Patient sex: M
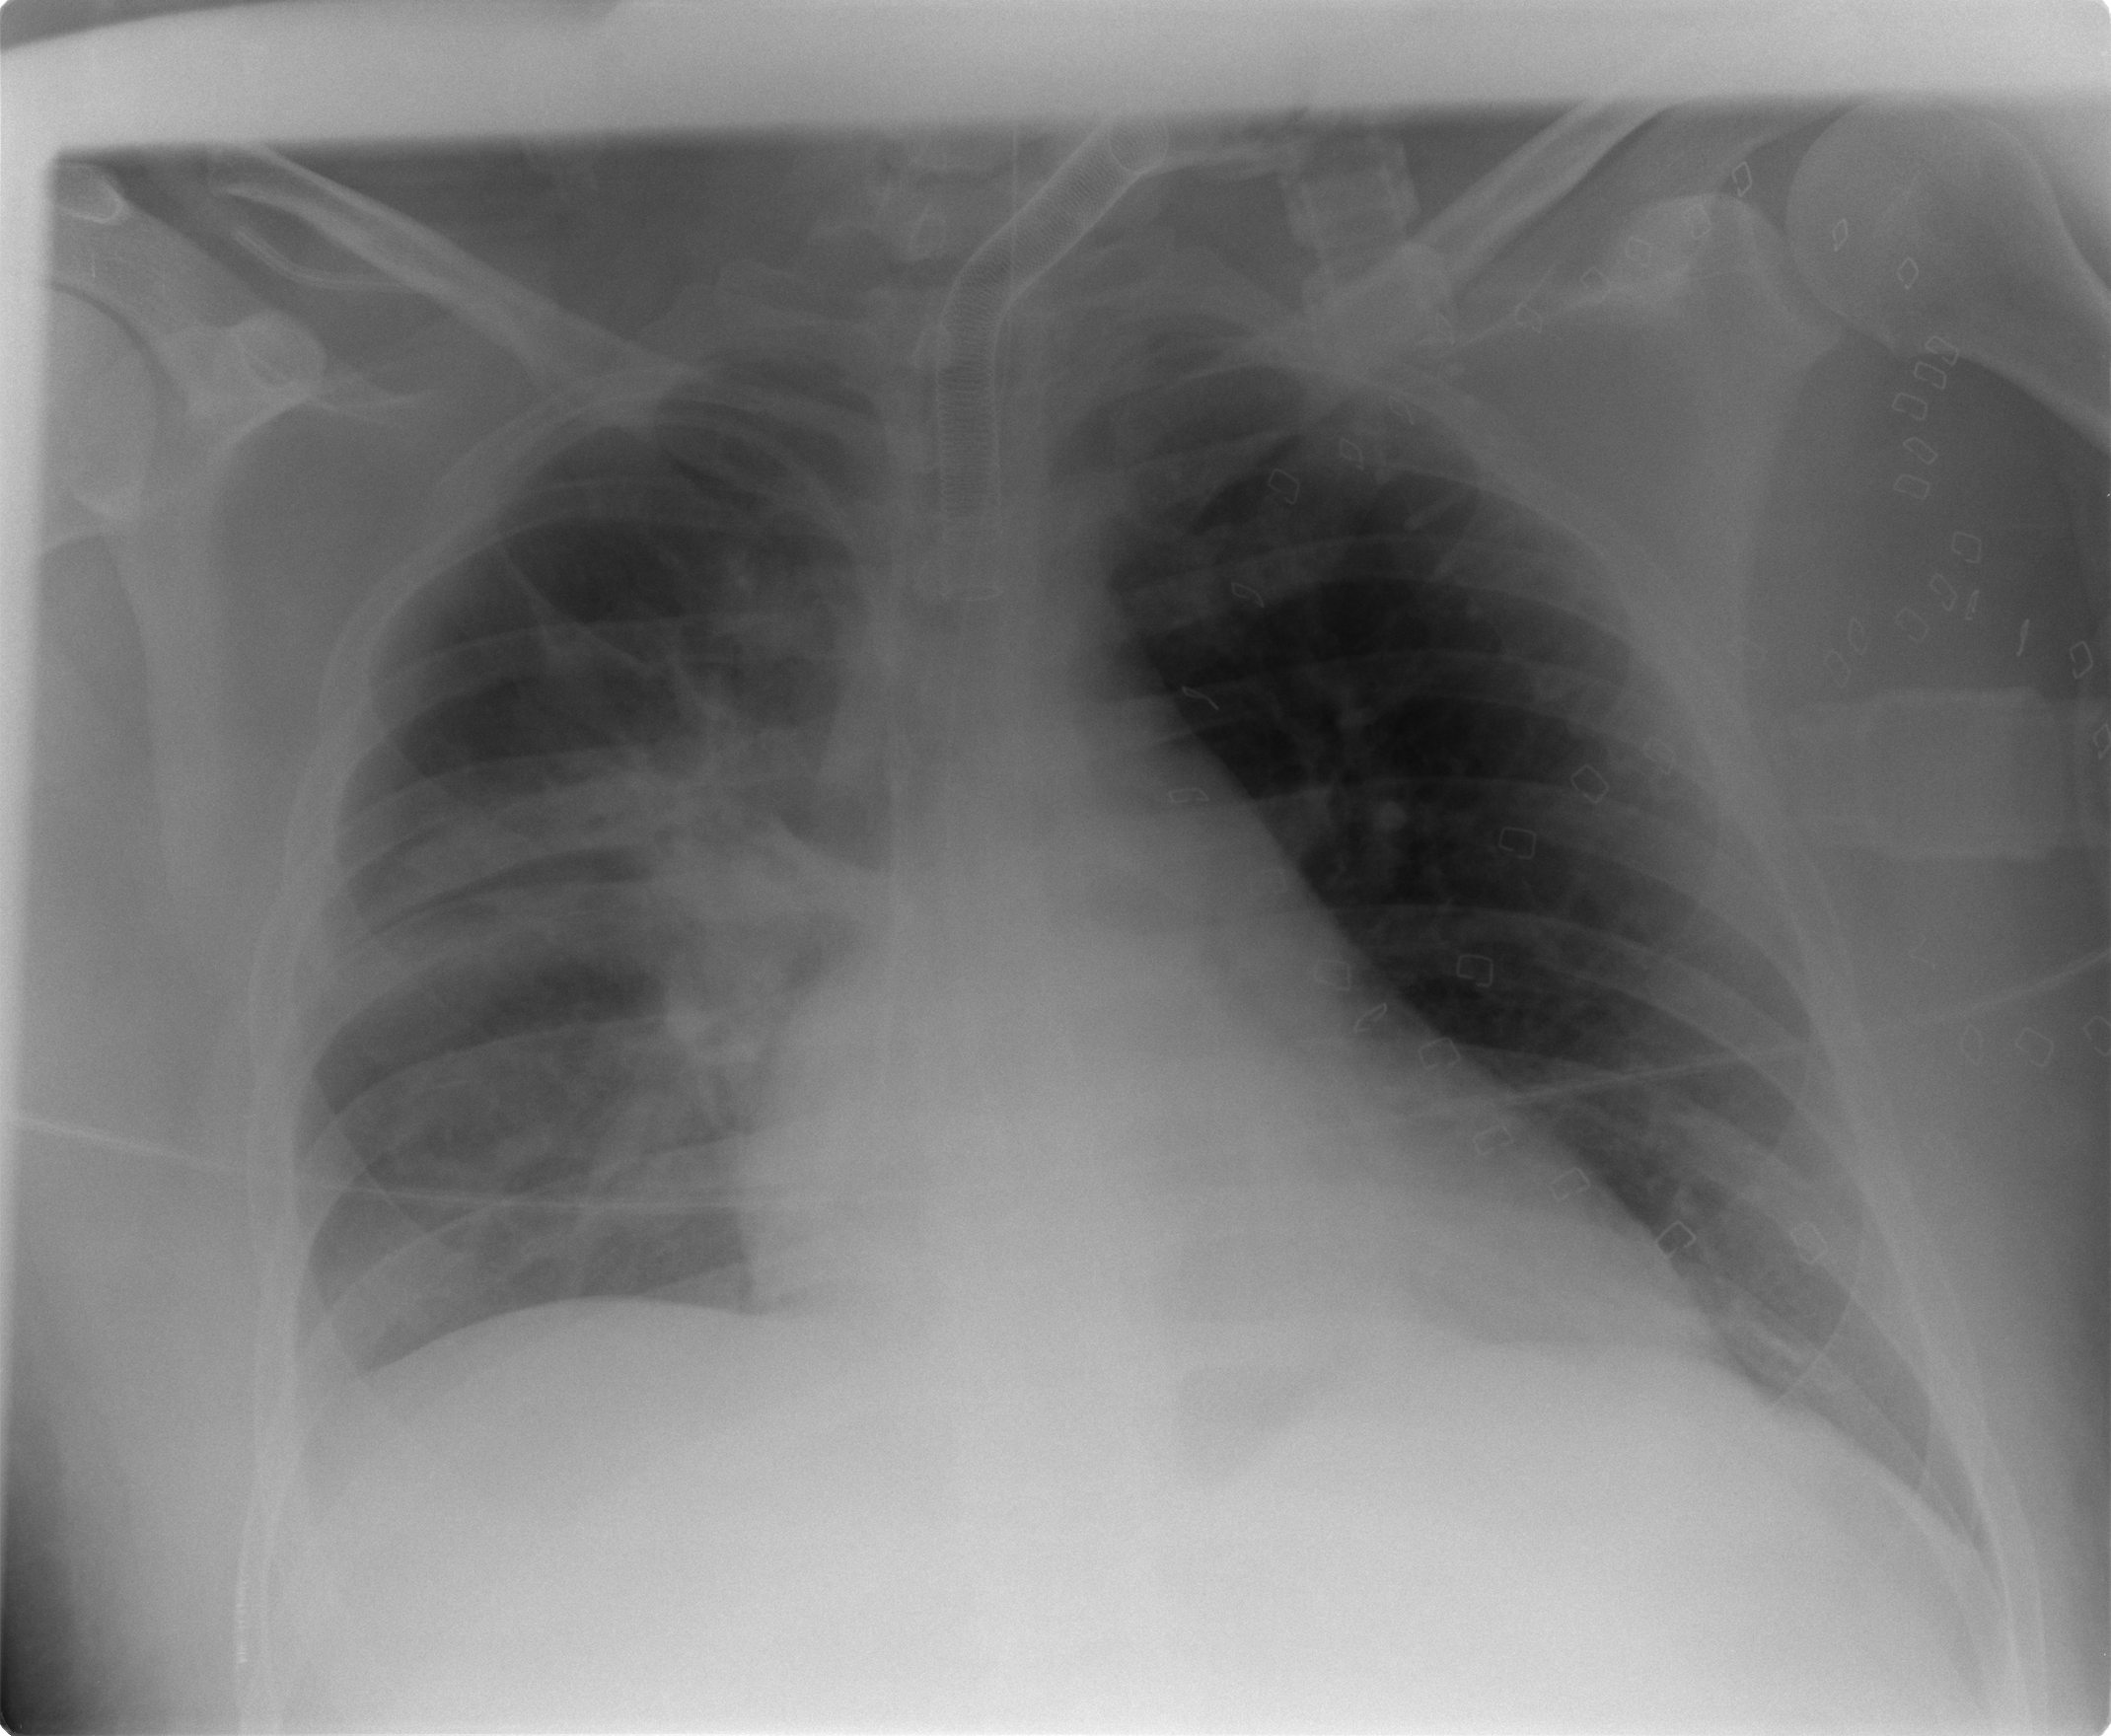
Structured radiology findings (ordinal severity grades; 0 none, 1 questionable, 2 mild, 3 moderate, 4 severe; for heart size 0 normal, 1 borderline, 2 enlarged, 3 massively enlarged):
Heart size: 1
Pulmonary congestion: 2
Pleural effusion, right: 2
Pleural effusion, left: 0
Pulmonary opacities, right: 2
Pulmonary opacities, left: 0
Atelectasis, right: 2
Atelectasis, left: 0